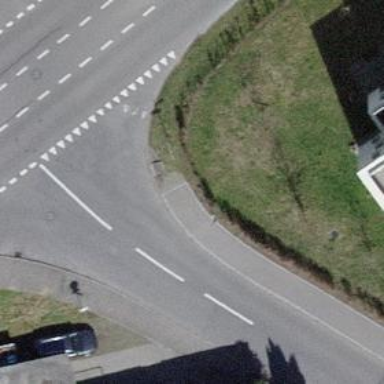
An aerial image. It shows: Tertiary road with asphalt surface.